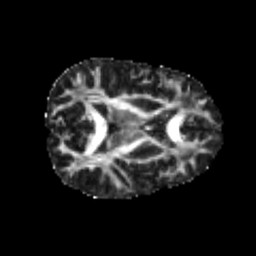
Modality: FA
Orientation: axial
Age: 26
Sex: female
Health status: healthy
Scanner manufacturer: philips
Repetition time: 7.388 s
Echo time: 0.08599 s